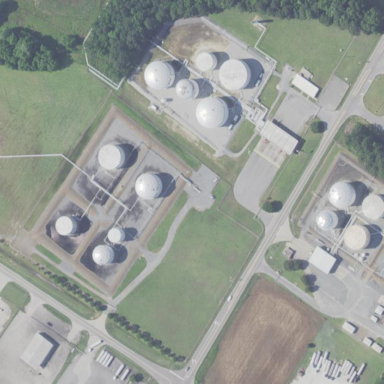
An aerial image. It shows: Industrial area designated as petroleum terminal.